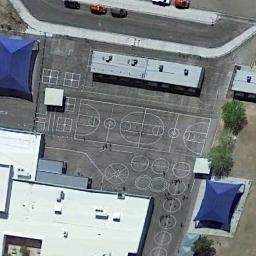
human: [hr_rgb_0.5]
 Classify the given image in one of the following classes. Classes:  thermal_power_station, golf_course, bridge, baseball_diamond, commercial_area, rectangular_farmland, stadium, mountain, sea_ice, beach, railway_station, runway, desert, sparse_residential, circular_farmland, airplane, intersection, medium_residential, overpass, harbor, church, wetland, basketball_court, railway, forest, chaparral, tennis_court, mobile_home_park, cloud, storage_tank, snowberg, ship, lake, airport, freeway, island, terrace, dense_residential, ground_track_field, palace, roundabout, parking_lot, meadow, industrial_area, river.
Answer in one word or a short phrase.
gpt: basketball_court